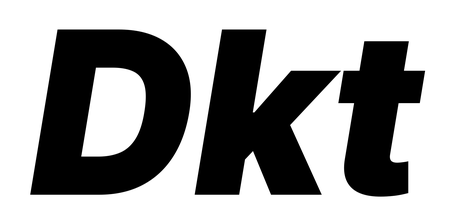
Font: Inter-Italic_Black_Italic